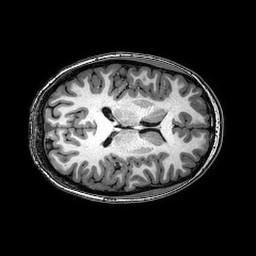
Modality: T1w
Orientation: axial
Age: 22
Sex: female
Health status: healthy
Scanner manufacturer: philips
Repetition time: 0.008175 s
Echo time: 0.00374 s